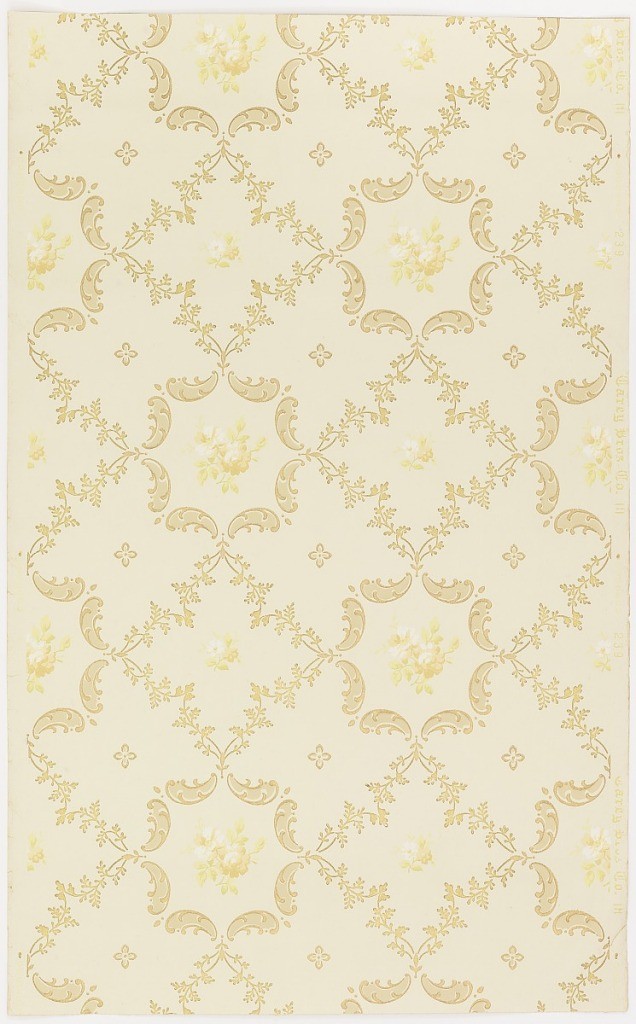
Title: Ceiling paper
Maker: Carey Bros. W.P. Mfg. Co., Philadelphia, Pennsylvania, founded 1882
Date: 1905–1915
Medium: Machine-printed paper
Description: Trellis or grid pattern composed of foliate scrolls and floral sprigs. A floral bouquet, a sprig, or petite quatrefoil is cented in each grid. Printed in metallic gold, tan and yellow on tan ground.